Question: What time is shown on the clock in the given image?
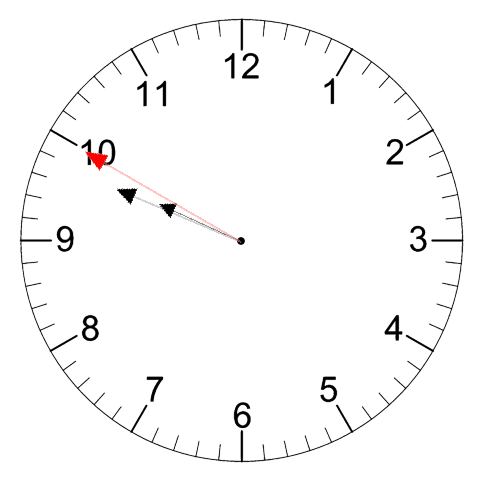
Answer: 09:48:50